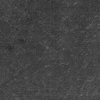
Atmospheric dust classification: not_dusty